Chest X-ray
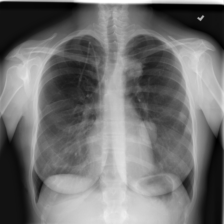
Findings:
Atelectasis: negative
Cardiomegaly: negative
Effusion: negative
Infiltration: negative
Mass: positive
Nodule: negative
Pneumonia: negative
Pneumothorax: negative
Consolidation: negative
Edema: negative
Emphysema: negative
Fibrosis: negative
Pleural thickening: negative
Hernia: negative